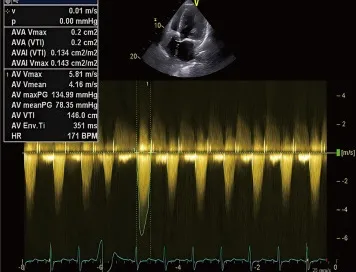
Trans-esophageal echocardiography in TAVR procedure. Continuous Doppler showing the peak transvalvular pressure gradient: pre, and ,post TAVR.
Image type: radiology (ultrasound)